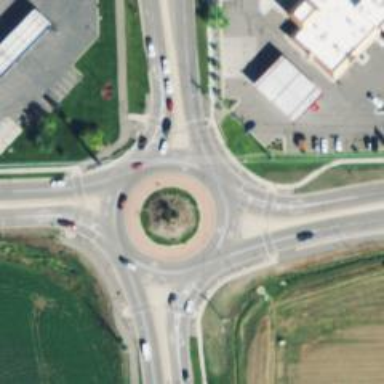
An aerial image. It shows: Roundabout at primary highway.